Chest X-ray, PA view. Patient: 42 years old, sex F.
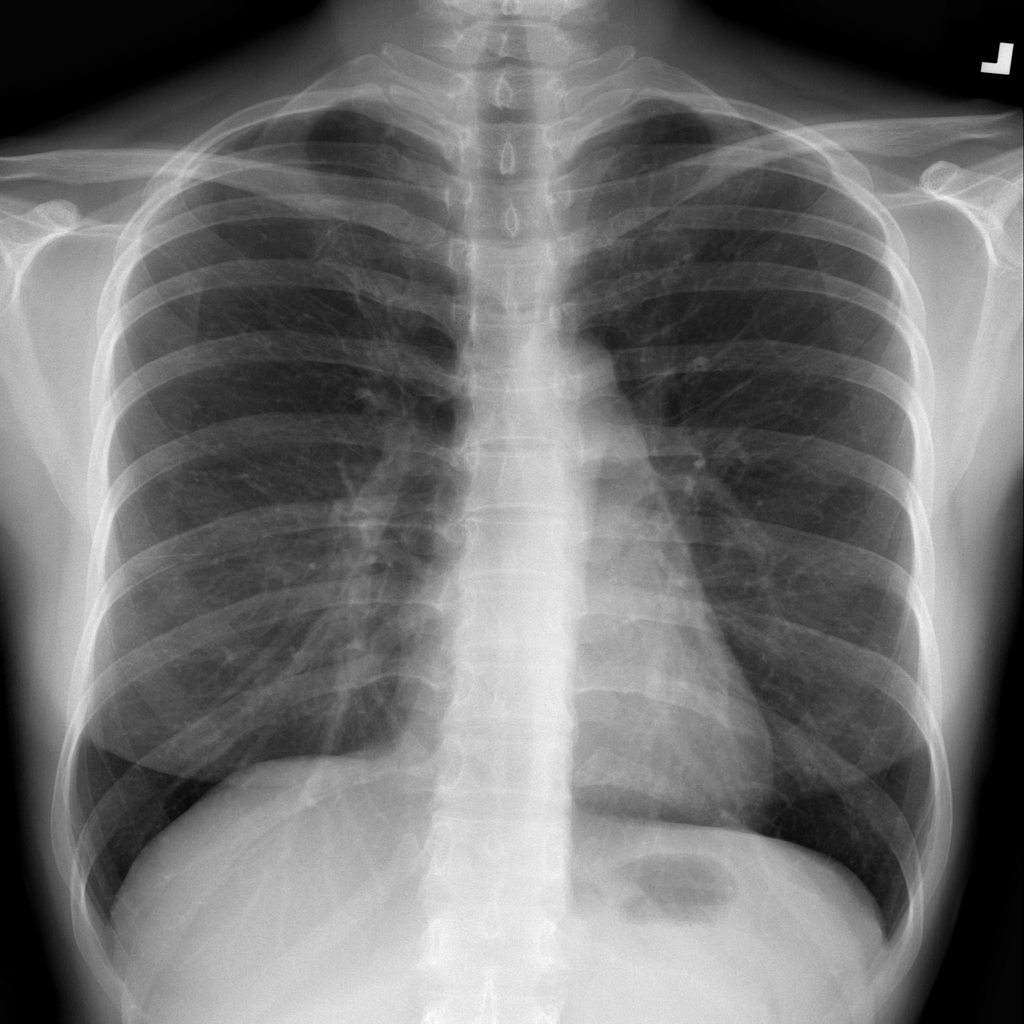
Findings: No Finding